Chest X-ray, AP view. Patient: 46 years old, sex M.
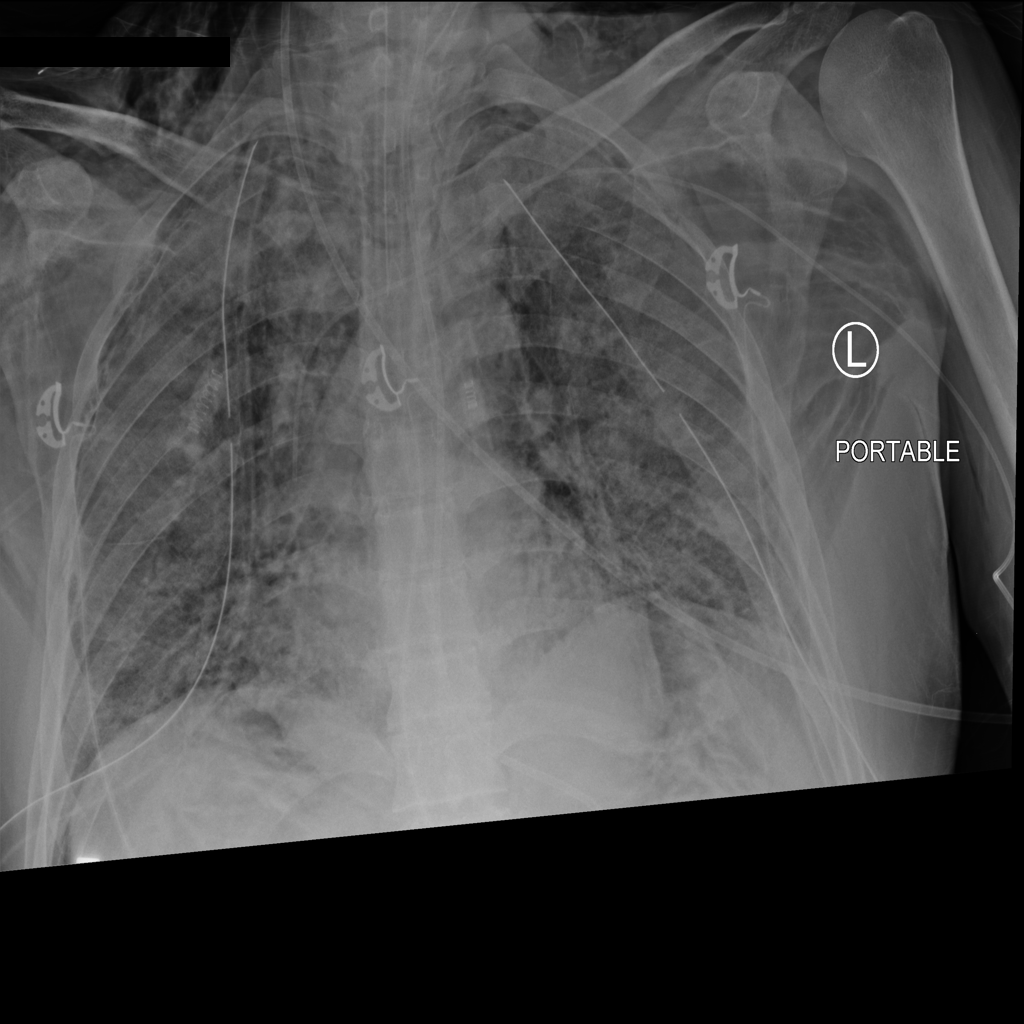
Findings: Pneumothorax